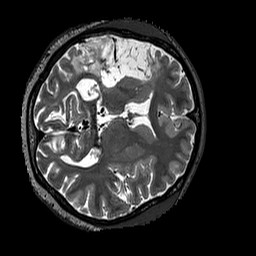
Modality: T2w
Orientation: axial
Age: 36
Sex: female
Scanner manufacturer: siemens
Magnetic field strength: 3 T
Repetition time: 3.2 s
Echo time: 0.567 s